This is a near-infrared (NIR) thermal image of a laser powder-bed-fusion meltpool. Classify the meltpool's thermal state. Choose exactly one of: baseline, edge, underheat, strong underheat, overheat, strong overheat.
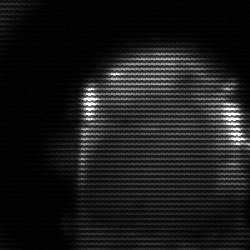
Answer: baseline